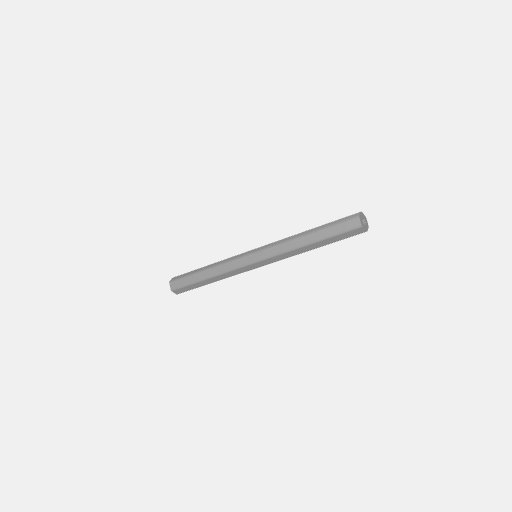
Part: Shaft12ROD144